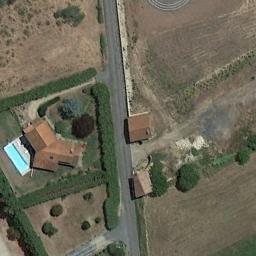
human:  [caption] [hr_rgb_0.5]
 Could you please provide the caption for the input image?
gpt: The sparse residential is on the bare land next to some trees and a road .

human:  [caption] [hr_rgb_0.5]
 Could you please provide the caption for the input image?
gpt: Several buildings of different shapes in the sparse residential .

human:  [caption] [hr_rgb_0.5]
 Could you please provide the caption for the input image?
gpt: There are rectangular outdoor swimming pools beside this house .

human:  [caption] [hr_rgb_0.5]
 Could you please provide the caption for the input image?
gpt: There are several houses of various sizes and a road in a sparse residential area surrounded by open spaces .

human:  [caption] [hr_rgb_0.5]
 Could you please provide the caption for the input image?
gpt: A sparse residential area with two brown buildings and some green bushes .